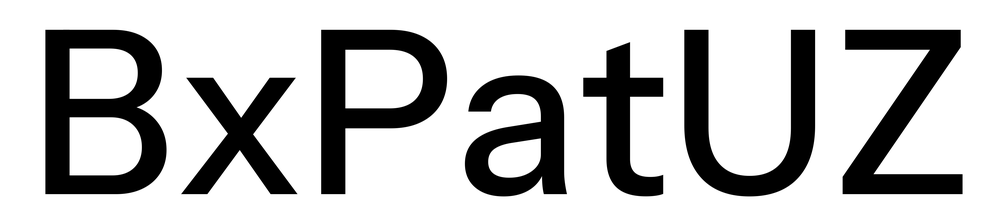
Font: InstrumentSans_Medium